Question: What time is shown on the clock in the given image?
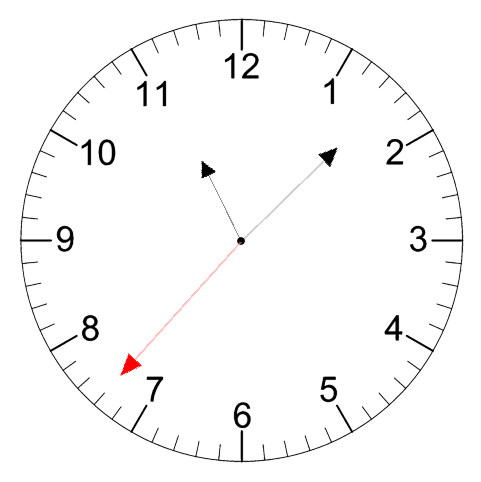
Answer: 11:07:37